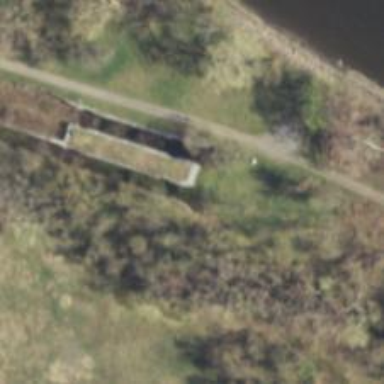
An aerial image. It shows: Lock gate along waterway.